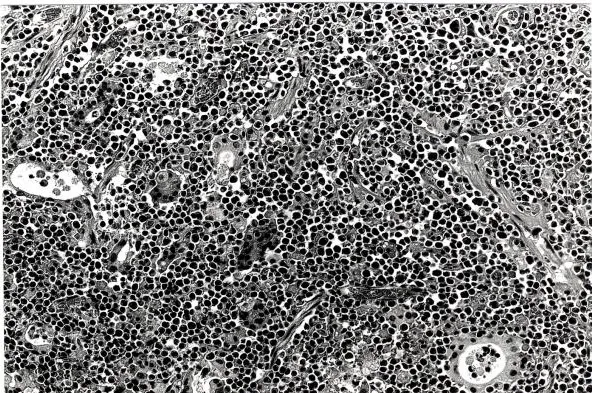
Photomicrograph showing medium-large sized atypical lymphoid cells with pleomorphic features in the stomach suggesting a gastric lymphoma (Hematoxylin and Eosin, x170).
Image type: pathology (h&e)